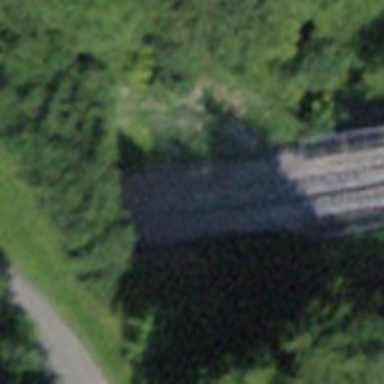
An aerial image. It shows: Narrow-gauge railway with single track. The railway is electrified with contact line.